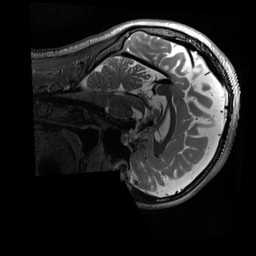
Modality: T2w
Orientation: sagittal
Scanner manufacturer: siemens
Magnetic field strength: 3 T
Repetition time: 3.2 s
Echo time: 0.564 s